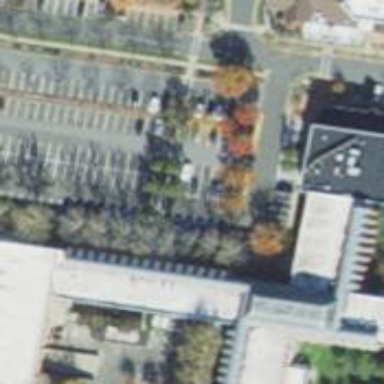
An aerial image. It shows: Parking space is available.